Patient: sex M, age 71
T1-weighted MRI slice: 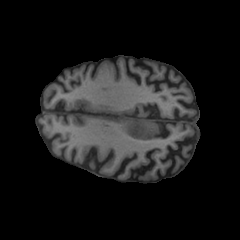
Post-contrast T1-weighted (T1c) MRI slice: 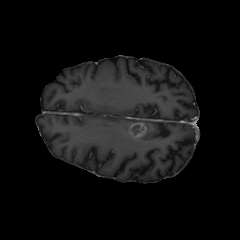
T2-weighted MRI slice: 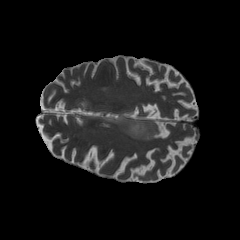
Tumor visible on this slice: yes
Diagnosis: Glioblastoma, IDH-wildtype
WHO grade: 4